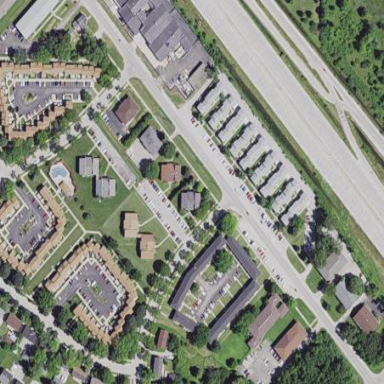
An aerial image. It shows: Condominium within residential area.